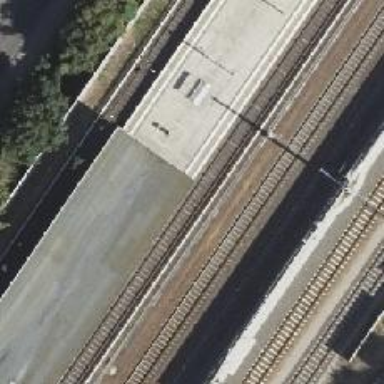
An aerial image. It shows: Close-up of railway platform edge.